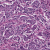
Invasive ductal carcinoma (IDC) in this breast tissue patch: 1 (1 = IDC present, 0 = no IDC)